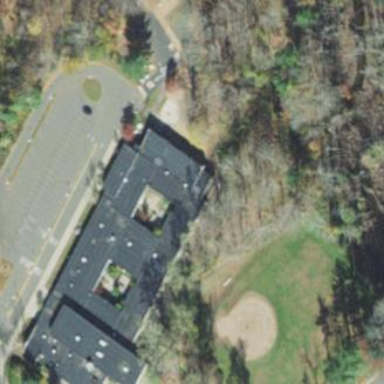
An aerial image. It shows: School situated in existing preserved open space.